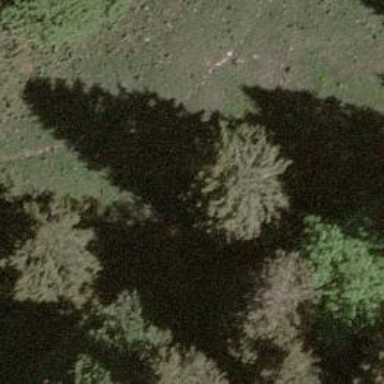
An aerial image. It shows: Single tag "natural: tree."